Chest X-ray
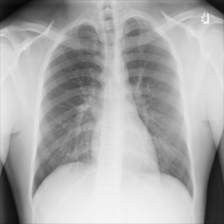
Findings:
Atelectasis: negative
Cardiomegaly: negative
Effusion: negative
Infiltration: negative
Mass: negative
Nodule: negative
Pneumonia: negative
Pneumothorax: negative
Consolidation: negative
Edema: negative
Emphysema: negative
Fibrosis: negative
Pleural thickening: negative
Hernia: negative